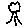
Label: tree